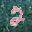
Label: 2